Question: I have following table with td written using ng-repeat:
'''
<div class="row">
<div class="col-sm-10">
<table class="customAttributesTable">
<tbody>
<tr>
<td class="col-sm-2" ng-repeat="customField in basicInfoCustomFields">
<label for="customer">{{ 'CUSTOMER' | translate }} </label>
<input type="text" ng-model="order.customer.name" class="form-control" id="customer" />
</td>
</tr>
</tbody>
</table>
</div>
</div>
'''
I would like to ask how can i do following:
Max count of columns in row can be 5, if items count is higher than 5 table should to contain new row.
If count of items in row is lower than 5 are missing values to count 5 replaced by tag:
'''
<td class="col-sm-2">
</td>
'''
Because the data for the table are stored as the Array of the objects i have to use modulo operator to do this.
Have somebody the idea, how can i do it please?
Many Thanks for any advice.
Based on the anpsmn reply i tried following:
'''
<!-- CUSTOM FIELDS -->
<div class="row">
<div class="col-sm-10">
<table class="customAttributesTable">
<tbody>
<tr ng-switch on="$index%5==0" ng-repeat="customField in basicInfoCustomFields">
<td ng-repeat="i in [0,1,2,3,4]" class="col-sm-2" >
<label for="customer">{{basicInfoCustomFields[$parent.$index+i].label}} </label>
<input type="text" ng-model="basicInfoCustomFields[$parent.$index+i].value" class="form-control" id="customer" />
</td>
</tr>
</tbody>
</table>
</div>
</div>
<!-- !!CUSTOM FIELDS -->
'''
But it producing result like this (scope array has only 3 items):

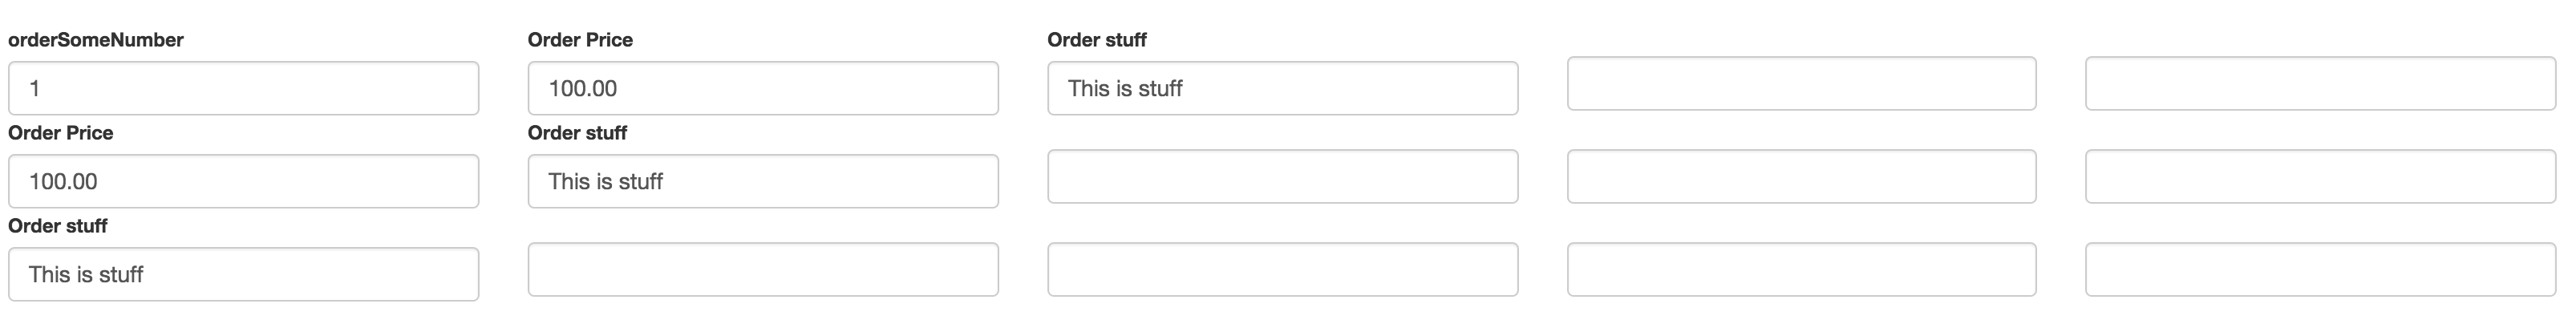
Answer: Better solution is to have a if-condition for the repeat
'ng-if="$index%5"'
Update:
Added '-' for filling rest of the columns if its less than 5
'''
<span>{{basicInfoCustomFields[$parent.$index+i].name || "-"}}</span>
'''
<URL>
Demo
'''
var app = angular.module('app', []);
app.controller('MainCtrl', function($scope) {
$scope.basicInfoCustomFields = [
{"name":"Anto"},
{"name":"Julie"},
{"name":"John"},
{"name":"Doe"},
{"name":"Ray"},
{"name":"Sassy"},
{"name":"Wright"},
{"name":"Fred"},
{"name":"Flintstone"},
{"name":"Price"},
{"name":"Dave"},
{"name":"Neo"},
{"name":"Jack"},
{"name":"Lee"},
{"name":"Eoin"},
{"name":"Victor"},
{"name":"Rita"}
];
});
'''
'''
/* Put your css in here */
.row-orange { background: orange; margin-bottom: 10px;}
.row-orange td {border-bottom: 1px solid #fff;}
'''
'''
<link href="//maxcdn.bootstrapcdn.com/bootstrap/3.3.2/css/bootstrap.min.css" rel="stylesheet"/>
<script src="https://cdnjs.cloudflare.com/ajax/libs/angular.js/1.3.14/angular.min.js"></script>
<body ng-app="app" ng-controller="MainCtrl">
<div class="container">
<div class="row">
<div class="col-xs-12">
<table class="customAttributesTable">
<tbody >
<tr ng-if="$index%5==0" ng-repeat="customField in basicInfoCustomFields" class="row-orange" >
<td ng-repeat="i in [0,1,2,3,4]" class="col-xs-2">
<span>{{basicInfoCustomFields[$parent.$index+i].name || "-"}}</span>
</td>
</tr>
</tbody>
</table>
</div>
</div>
</div>
</body>
'''